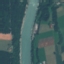
Label: River